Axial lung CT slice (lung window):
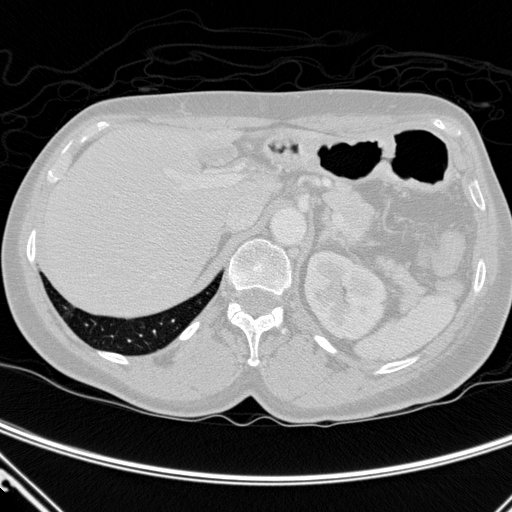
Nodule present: no